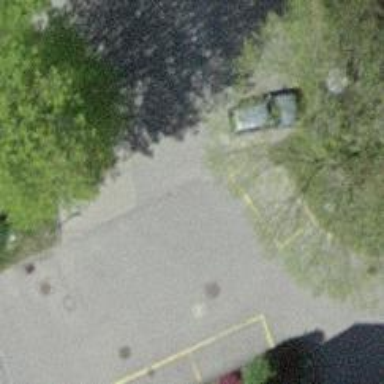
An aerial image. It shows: Parking aisle designated as service road.